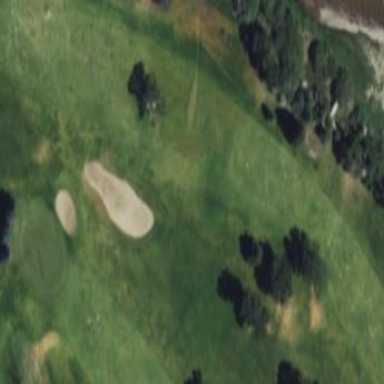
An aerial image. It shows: Golf fairway in the image.